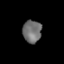
Tissue: lung
Cell type: Epithelial cells
Senescence score: 0.1613
Nuclear area (px): 414
Mean DAPI intensity: 111.087